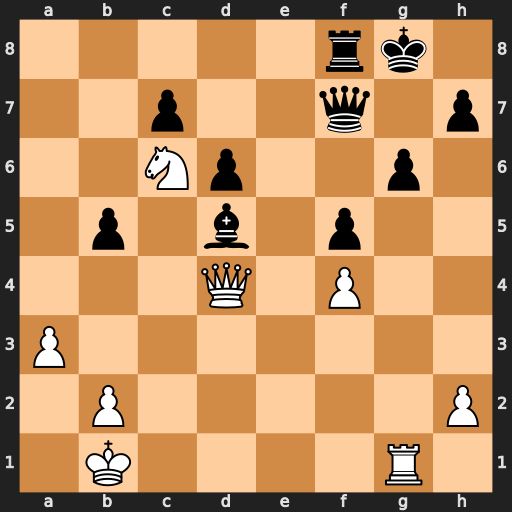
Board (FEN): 5rk1/2p2q1p/2Np2p1/1p1b1p2/3Q1P2/P7/1P5P/1K4R1
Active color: w
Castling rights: -
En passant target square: -
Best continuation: Qxd5 Qxd5 Ne7+ Kf7 Nxd5